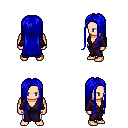
a pixel art fantasy rpg character, male body template, human, light skin, purple robe, white pants, blue extra-long hairstyle, four views (front, back, left, right), 2x2 character sprite sheet, small pixel art, hard edges, no anti-aliasing